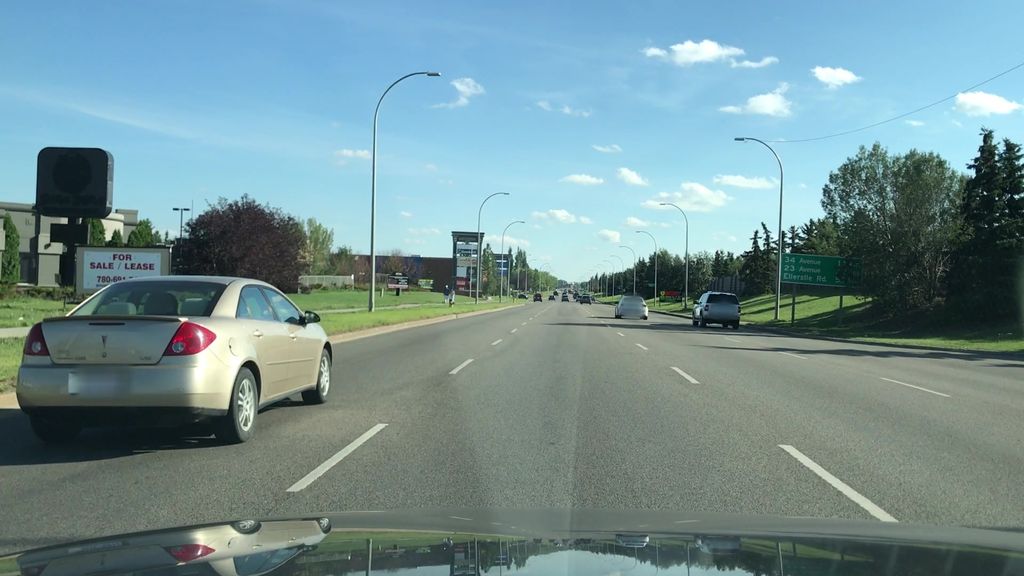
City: edmonton